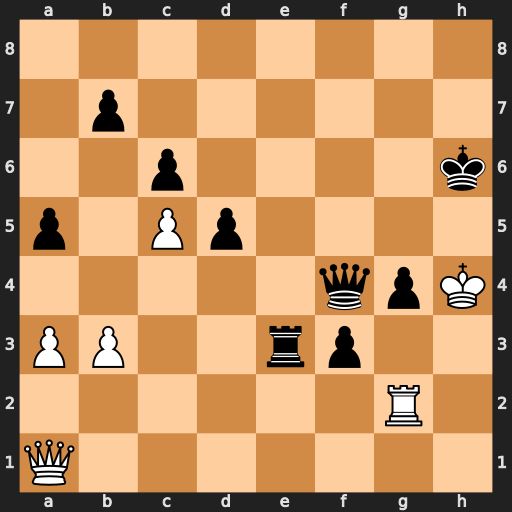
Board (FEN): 8/1p6/2p4k/p1Pp4/5qpK/PP2rp2/6R1/Q7
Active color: w
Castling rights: -
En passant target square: -
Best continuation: Qh8+ Kg6 Rxg4+